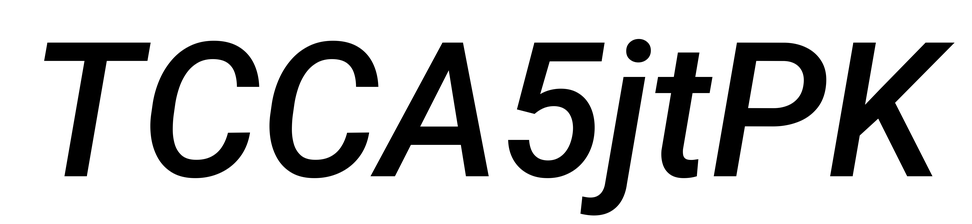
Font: Roboto-Italic_Medium_Italic